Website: lowes
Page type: receipt
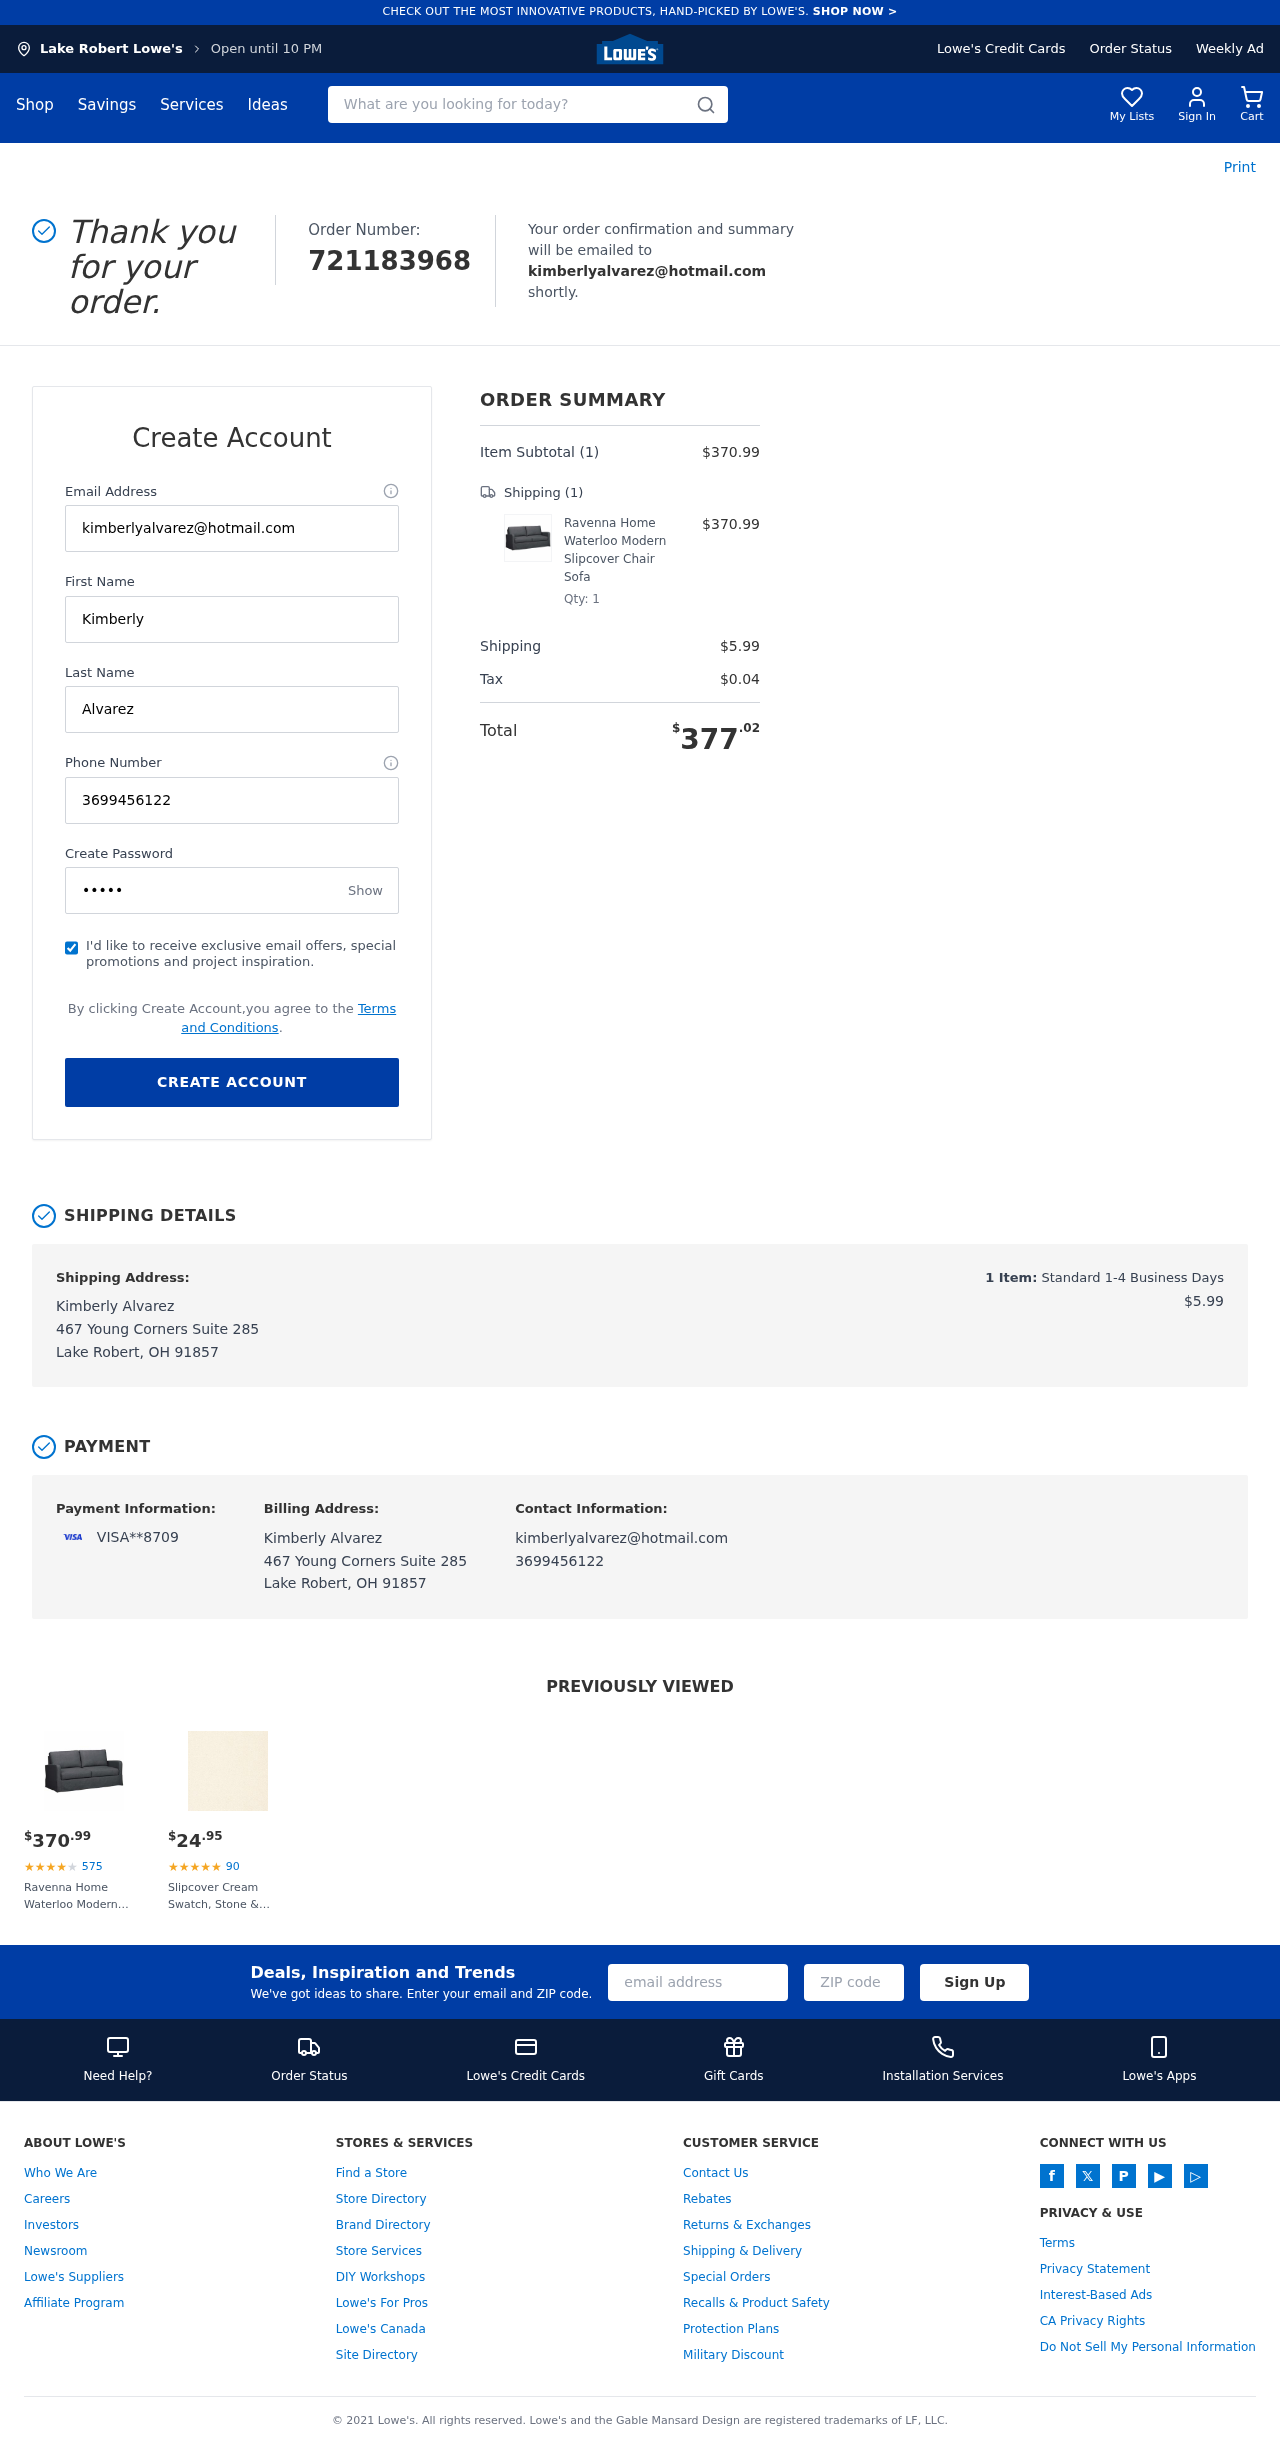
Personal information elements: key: PII_CARD_LAST4
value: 8709
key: PII_CARD_TYPE
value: VISA
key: PII_CITY
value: Lake Robert
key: PII_EMAIL
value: kimberlyalvarez@hotmail.com
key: PII_FULLNAME
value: Kimberly Alvarez
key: PII_PHONE
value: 3699456122
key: PII_STREET
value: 467 Young Corners Suite 285
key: PII_FIRSTNAME
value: Kimberly
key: PII_LASTNAME
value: Alvarez
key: PII_CITY_STATE_ZIP
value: Lake Robert, OH 91857
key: PII_FULLNAME2
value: Kimberly Alvarez
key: PII_FULLNAME3
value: Kimberly Alvarez
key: PII_FIRSTNAME2
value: Kimberly
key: PII_FIRSTNAME3
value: Kimberly
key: PII_LASTNAME2
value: Alvarez
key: PII_LASTNAME3
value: Alvarez
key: PII_FIRSTNAME_DERIVED
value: Kimberly
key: PII_LASTNAME_DERIVED
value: Alvarez
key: PII_FULLNAME_DERIVED
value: Kimberly Alvarez
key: PII_NAME_FULL_DERIVED
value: Kimberly Alvarez
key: PII_STREET2
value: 467 Young Corners Suite 285
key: PII_CITY_STATE_ZIP2
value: Lake Robert, OH 91857
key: PII_EMAIL2
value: kimberlyalvarez@hotmail.com
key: PII_EMAIL3
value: kimberlyalvarez@hotmail.com
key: PII_PHONE_LINE
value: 6122
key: PII_PHONE_SUFFIX
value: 6122
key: PII_PHONE2
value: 3699456122
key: PII_PHONE3
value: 3699456122
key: PII_PHONE_NUMERIC
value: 3699456122
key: PII_PHONE_LINE_NUMERIC
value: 6122
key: PII_PHONE_SUFFIX_NUMERIC
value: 6122
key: PII_PHONE2_NUMERIC
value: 3699456122
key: PII_PHONE3_NUMERIC
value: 3699456122
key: PII_PHONE_DIGITS
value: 3699456122
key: PII_PHONE_LAST4
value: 6122
Product elements: key: PRODUCT1_NAME
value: Ravenna Home Waterloo Modern Slipcover Chair Sofa
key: PRODUCT1_PRICE
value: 370.99
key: PRODUCT1_QUANTITY
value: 1
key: PRODUCT2_NAME
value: Slipcover Cream Swatch, Stone & Beam
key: PRODUCT2_NUM_RATINGS
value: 90
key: PRODUCT2_PRICE
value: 24.95
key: PRODUCT1_PRICE2
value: $370.99
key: PRODUCT1_RATING2
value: ★
★
★
★
★
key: PRODUCT1_NUM_RATINGS2
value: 575
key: PRODUCT1_NAME2
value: Ravenna Home Waterloo Modern Slipcover Chair Sofa
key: PRODUCT2_RATING
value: ★
★
★
★
★
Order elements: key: ORDER_ID
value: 721183968
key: ORDER_NUM_ITEMS
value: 1
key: ORDER_SUBTOTAL
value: $370.99
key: ORDER_NUM_ITEMS2
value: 1
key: ORDER_SHIPPING_COST
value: $5.99
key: ORDER_TAX
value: $0.04
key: ORDER_TOTAL
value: $377.02
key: ORDER_NUM_ITEMS3
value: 1
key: ORDER_SHIPPING_COST2
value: $5.99
Search elements: key: HEADER_SEARCH
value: What are you looking for today?